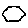
Label: hexagon